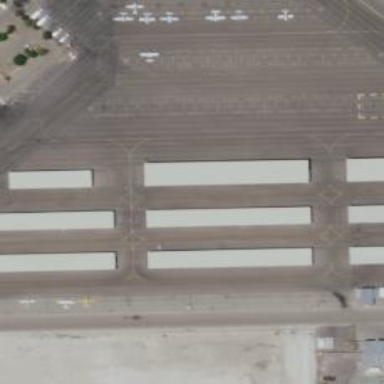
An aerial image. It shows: Image of taxiway at airport.